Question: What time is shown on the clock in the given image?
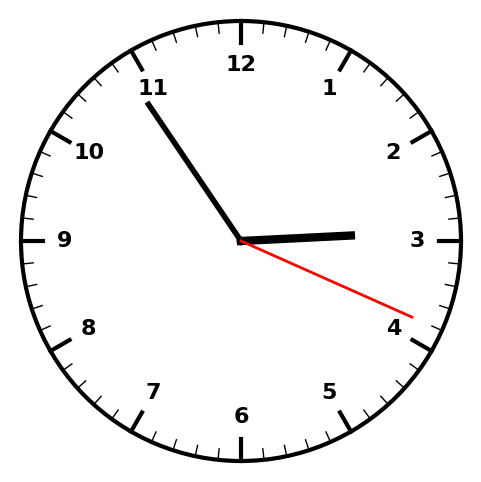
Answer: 02:54:19